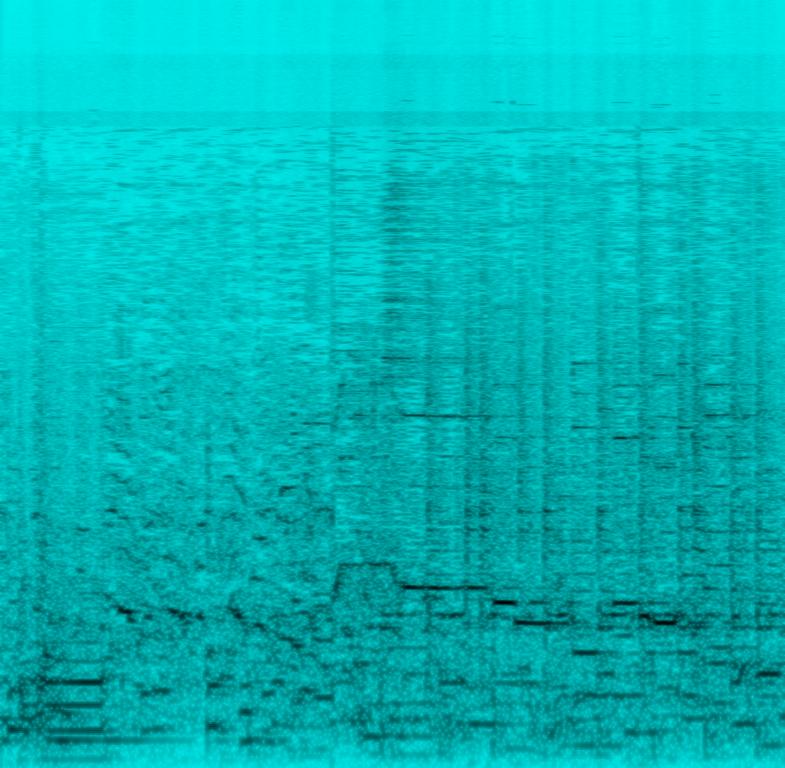
This song is an instrumental. The tempo is medium fast with enthusiastic drumming, congas and canon rhythm,electronic guitar harmony, keyboard accompaniment and a wind instrument playing a melodious harmony. There is the sound of chattering in the background. The audio is of inferior quality and muddled. The song is energetic, spirited and melodic with a catchy dance groove.